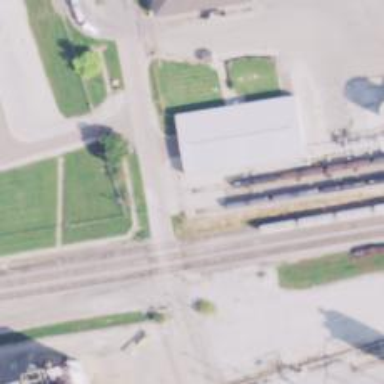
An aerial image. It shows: Railway spur service.